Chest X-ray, PA view. Patient: 68 years old, sex F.
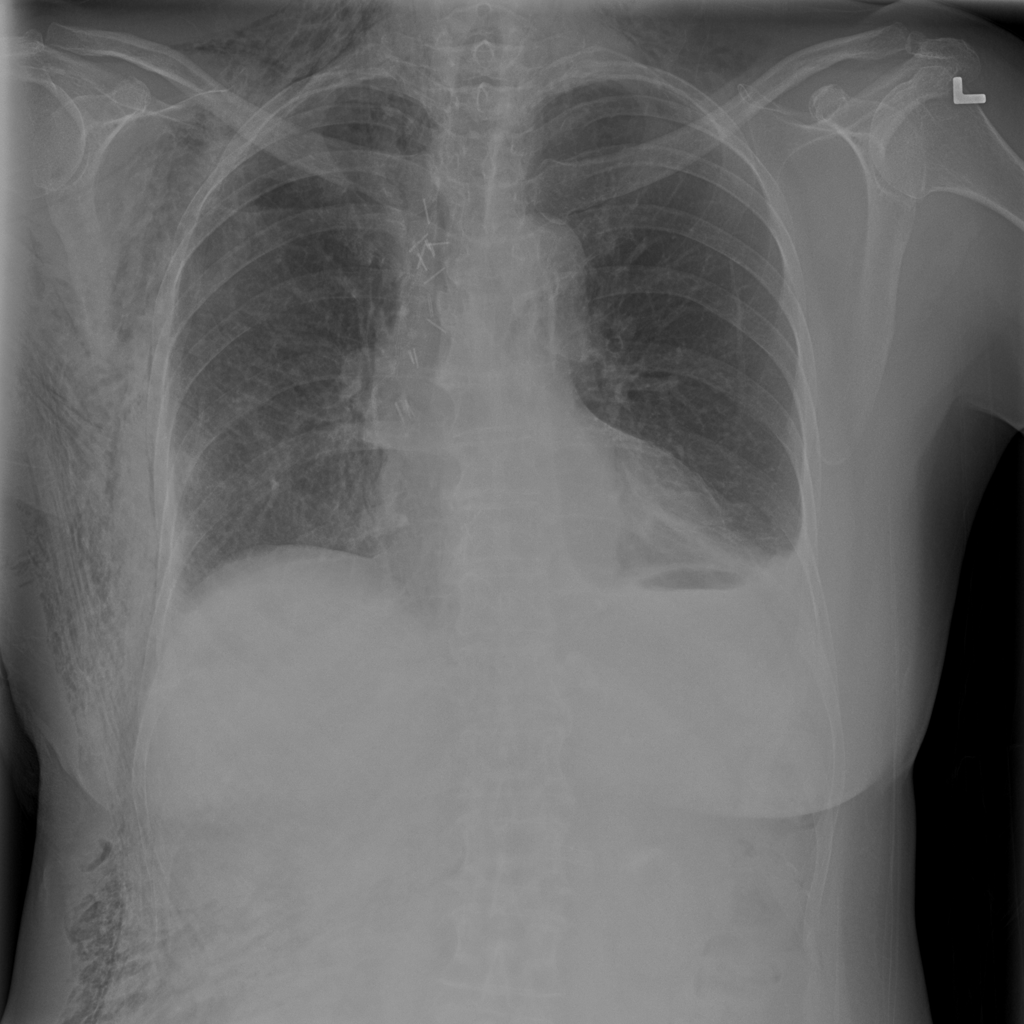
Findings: Pneumothorax